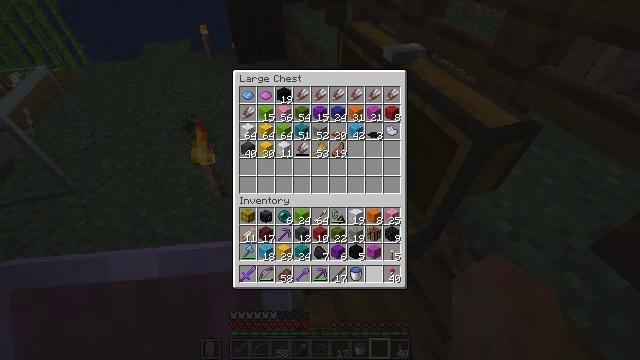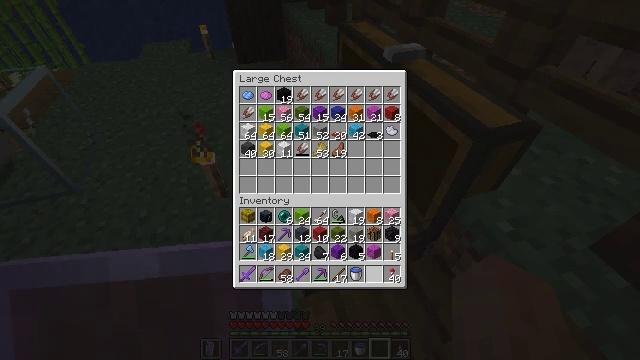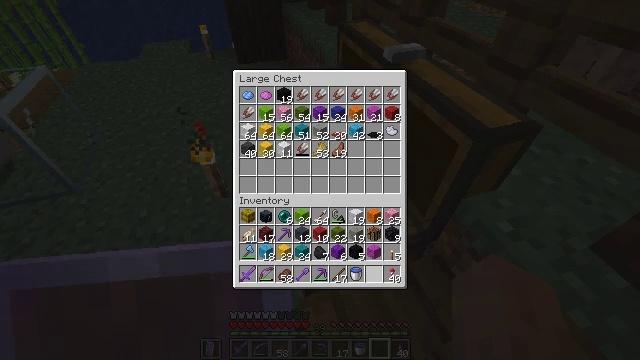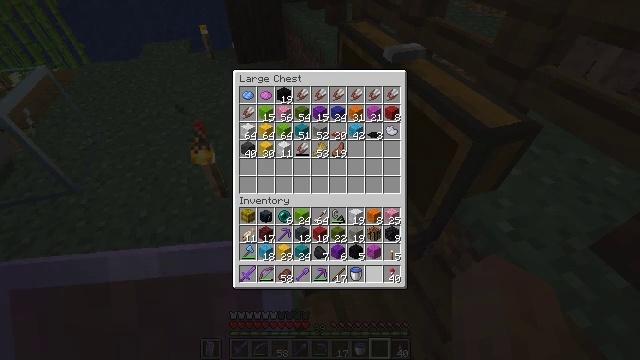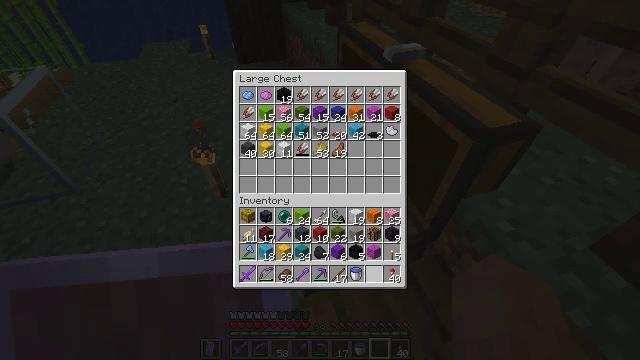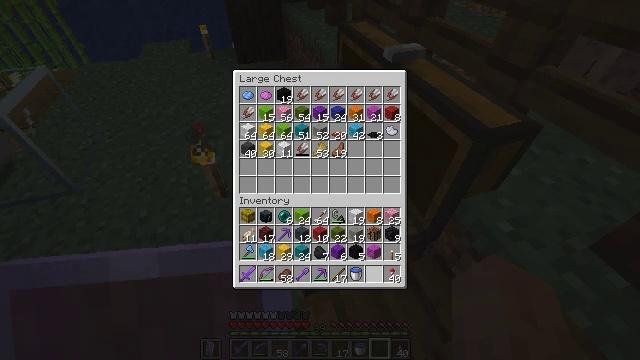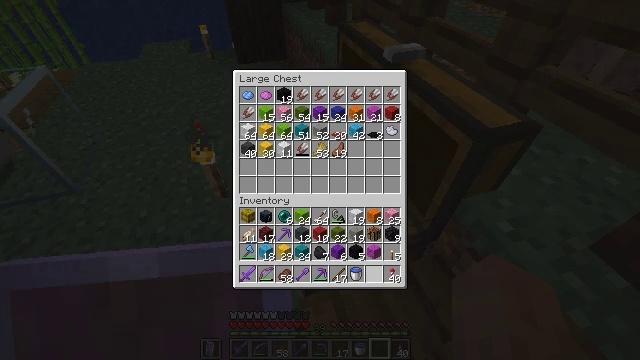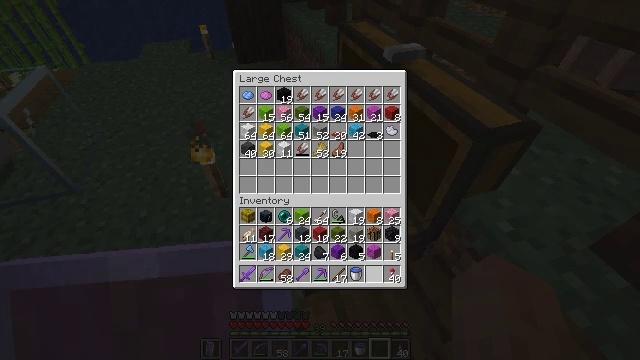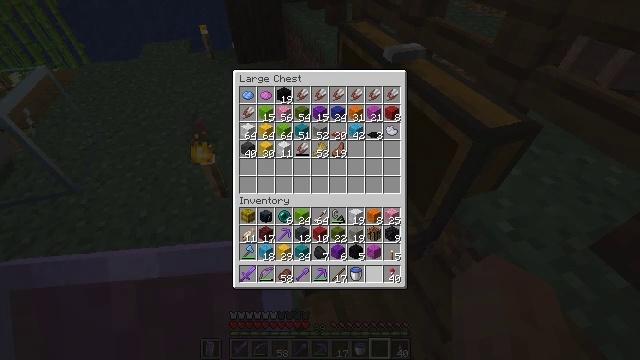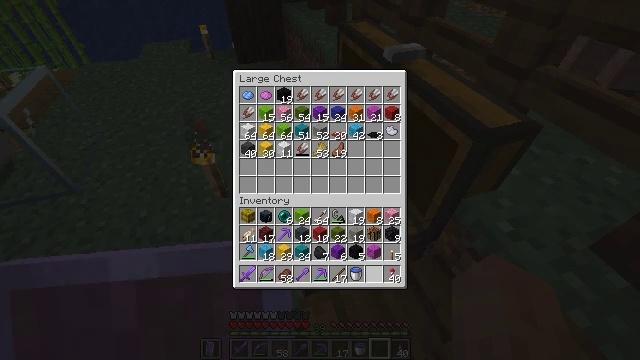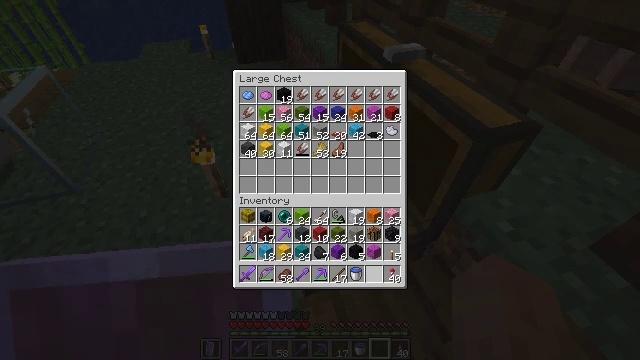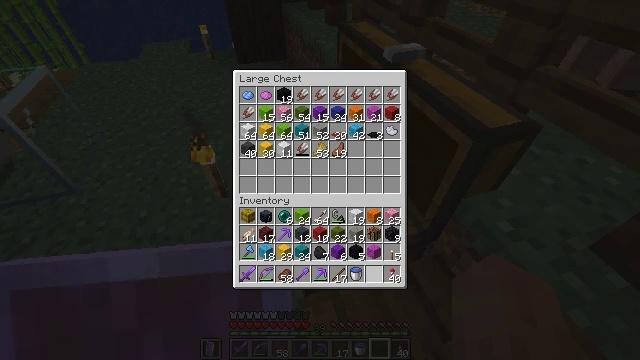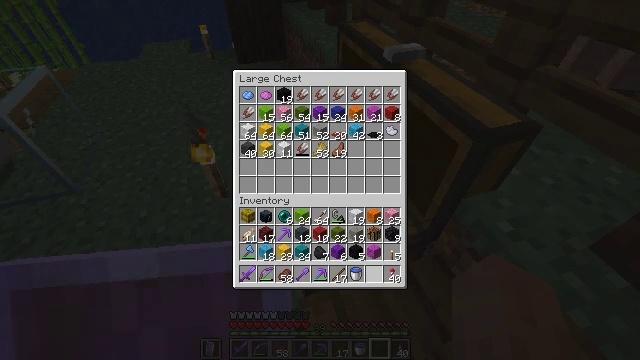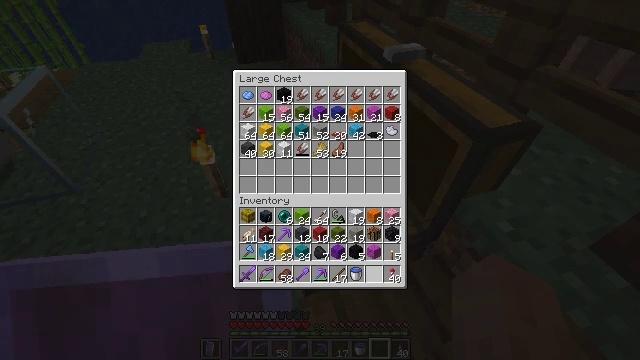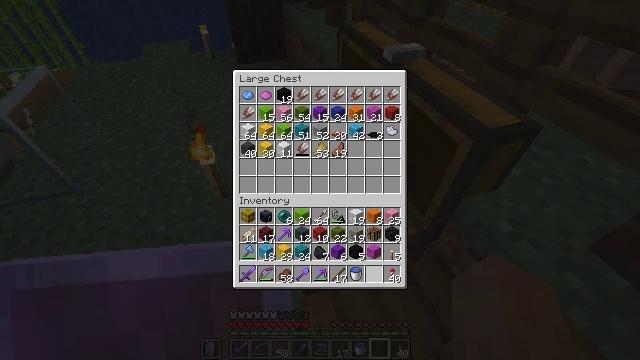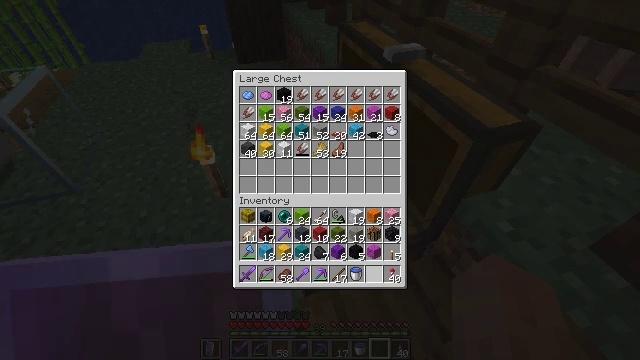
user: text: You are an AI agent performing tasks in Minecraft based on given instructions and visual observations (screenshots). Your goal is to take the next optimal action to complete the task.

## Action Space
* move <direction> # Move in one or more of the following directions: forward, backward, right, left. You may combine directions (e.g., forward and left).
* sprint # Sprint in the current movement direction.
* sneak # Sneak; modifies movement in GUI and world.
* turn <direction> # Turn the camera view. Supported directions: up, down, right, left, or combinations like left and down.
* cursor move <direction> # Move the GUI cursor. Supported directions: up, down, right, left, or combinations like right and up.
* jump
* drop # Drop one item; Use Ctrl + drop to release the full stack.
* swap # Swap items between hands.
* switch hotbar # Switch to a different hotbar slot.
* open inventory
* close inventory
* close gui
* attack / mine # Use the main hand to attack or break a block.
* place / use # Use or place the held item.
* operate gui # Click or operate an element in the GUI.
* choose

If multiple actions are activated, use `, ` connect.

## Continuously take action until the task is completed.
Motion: motion action
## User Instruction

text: craft item cyan carpet
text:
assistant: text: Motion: no_op
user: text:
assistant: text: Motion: no_op
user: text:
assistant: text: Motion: no_op
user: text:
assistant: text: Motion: no_op
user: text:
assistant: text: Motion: no_op
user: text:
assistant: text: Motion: no_op
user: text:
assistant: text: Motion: no_op
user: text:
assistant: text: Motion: no_op
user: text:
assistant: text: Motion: no_op
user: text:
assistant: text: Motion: no_op
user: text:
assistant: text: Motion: no_op
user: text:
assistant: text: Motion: no_op
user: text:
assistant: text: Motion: no_op
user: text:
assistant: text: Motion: no_op
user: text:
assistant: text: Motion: no_op
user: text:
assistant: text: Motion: no_op
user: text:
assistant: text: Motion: no_op
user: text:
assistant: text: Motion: no_op
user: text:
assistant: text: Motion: no_op
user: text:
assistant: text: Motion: no_op
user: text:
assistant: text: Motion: no_op
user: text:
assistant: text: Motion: no_op
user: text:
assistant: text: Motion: no_op
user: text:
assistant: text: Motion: no_op
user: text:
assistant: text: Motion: no_op
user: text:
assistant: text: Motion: no_op
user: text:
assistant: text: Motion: no_op
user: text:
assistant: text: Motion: no_op
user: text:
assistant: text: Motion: no_op
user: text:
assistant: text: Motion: no_op